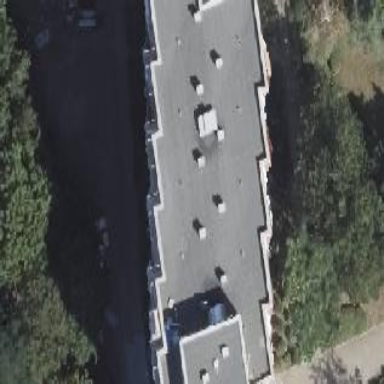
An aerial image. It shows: Flat-roofed apartment building.